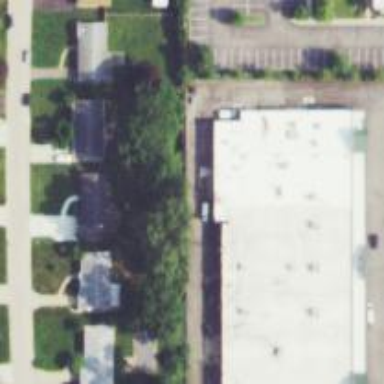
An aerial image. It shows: Retail building.